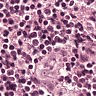
Metastatic tissue present: no